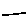
Label: line